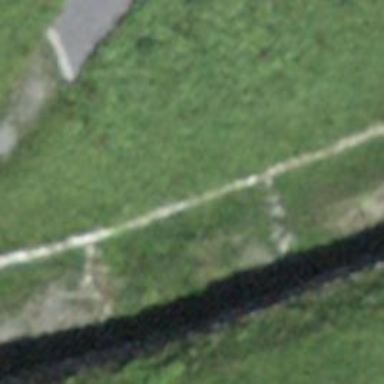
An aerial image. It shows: Retaining wall.